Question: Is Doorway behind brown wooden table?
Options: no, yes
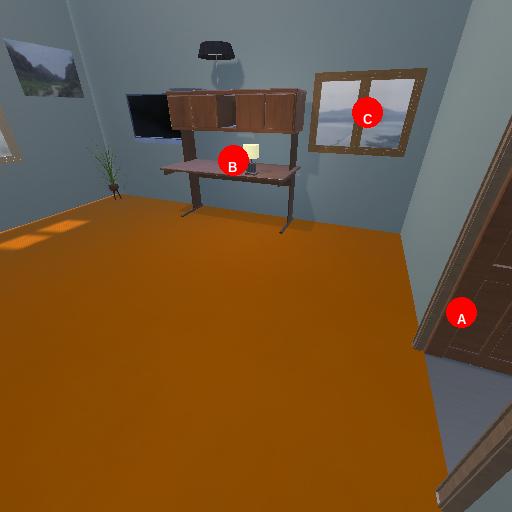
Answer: no